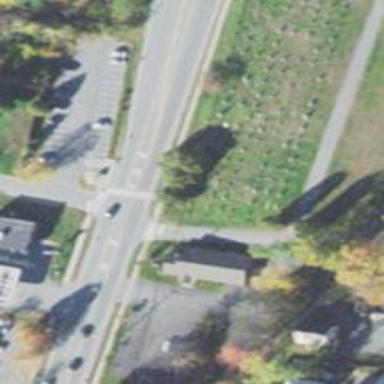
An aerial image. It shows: Marked crossing with zebra markings on the road.